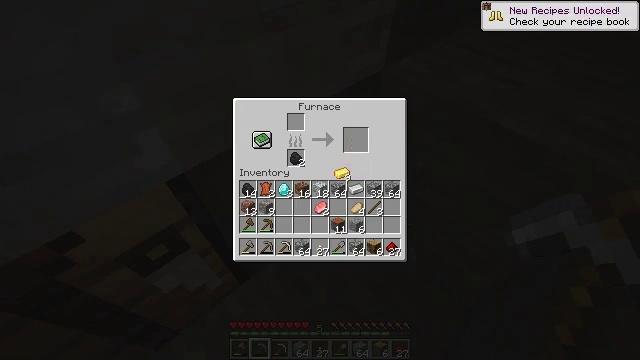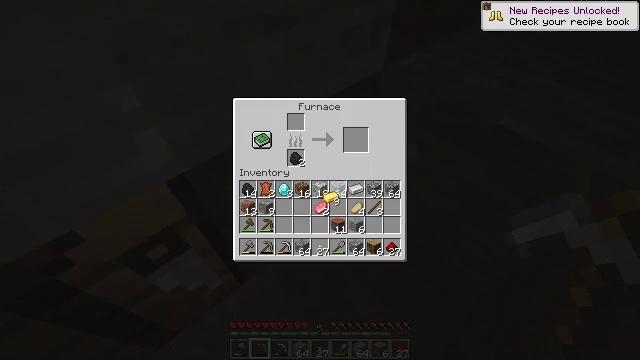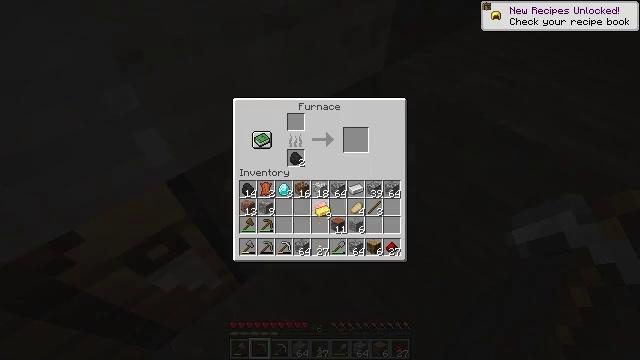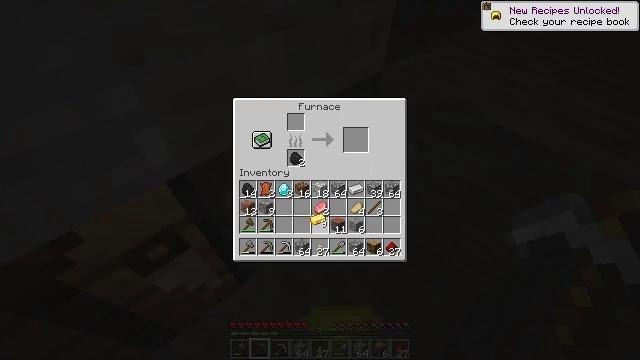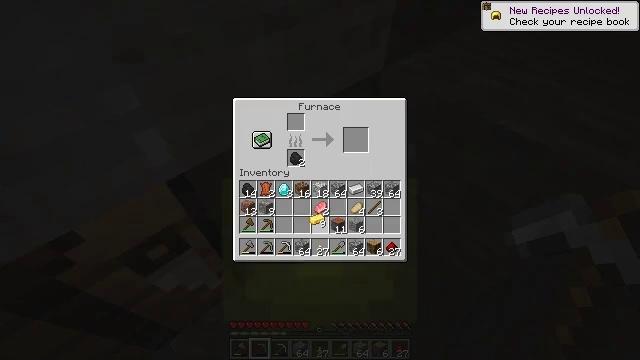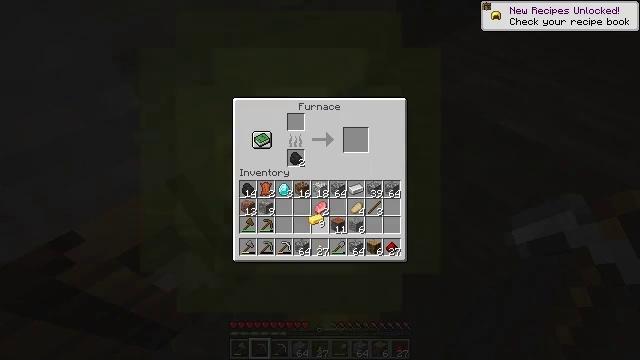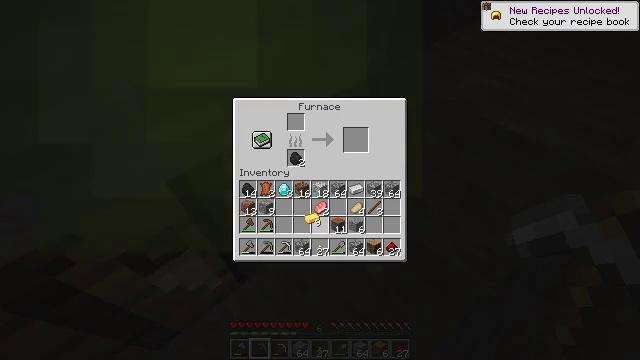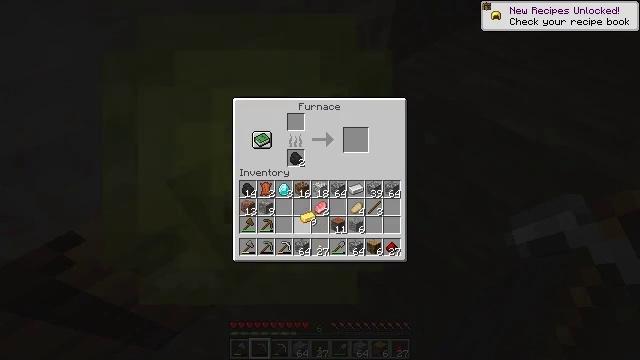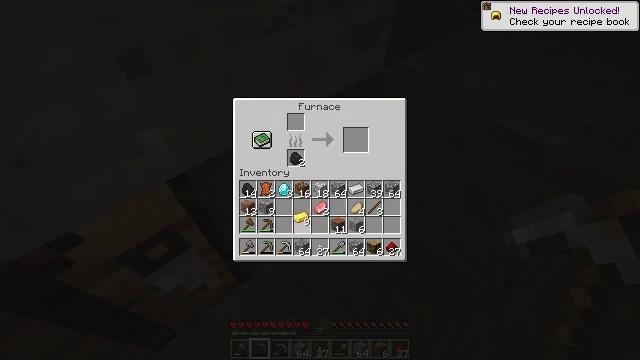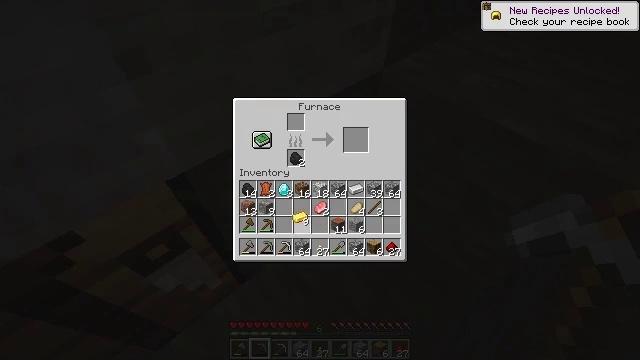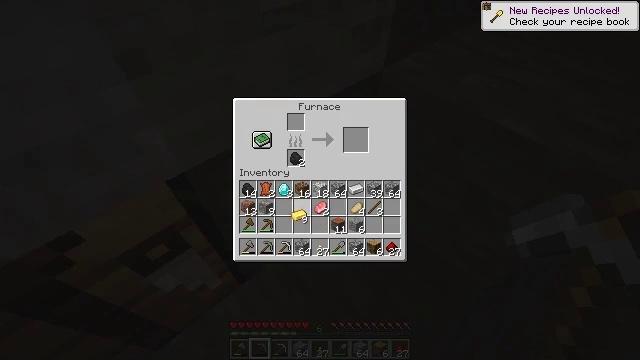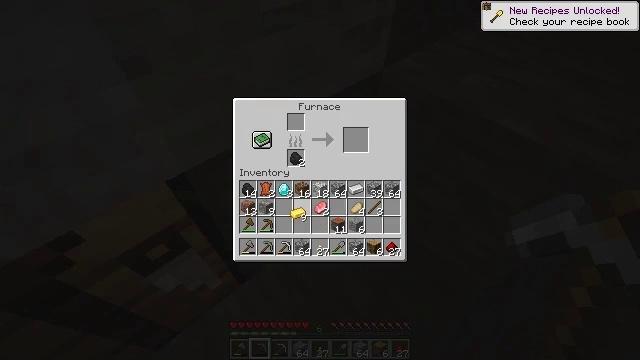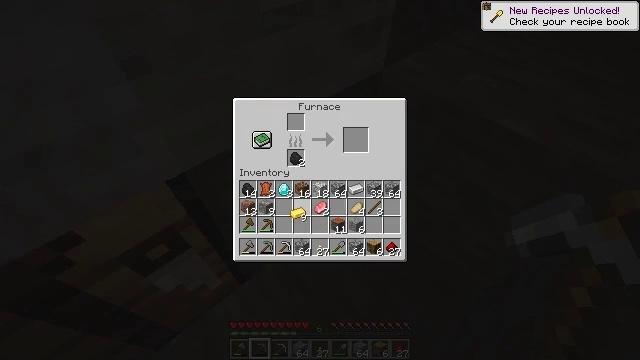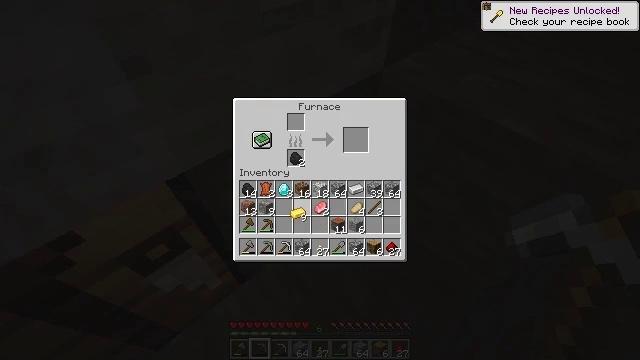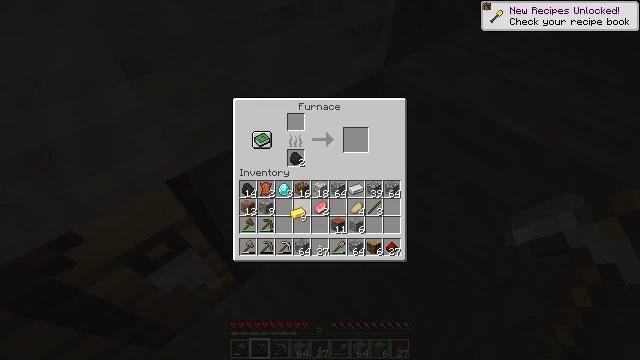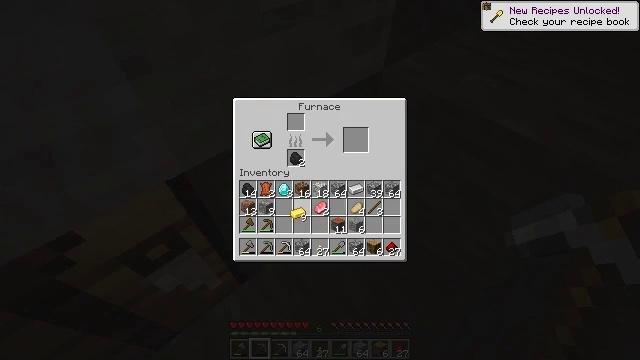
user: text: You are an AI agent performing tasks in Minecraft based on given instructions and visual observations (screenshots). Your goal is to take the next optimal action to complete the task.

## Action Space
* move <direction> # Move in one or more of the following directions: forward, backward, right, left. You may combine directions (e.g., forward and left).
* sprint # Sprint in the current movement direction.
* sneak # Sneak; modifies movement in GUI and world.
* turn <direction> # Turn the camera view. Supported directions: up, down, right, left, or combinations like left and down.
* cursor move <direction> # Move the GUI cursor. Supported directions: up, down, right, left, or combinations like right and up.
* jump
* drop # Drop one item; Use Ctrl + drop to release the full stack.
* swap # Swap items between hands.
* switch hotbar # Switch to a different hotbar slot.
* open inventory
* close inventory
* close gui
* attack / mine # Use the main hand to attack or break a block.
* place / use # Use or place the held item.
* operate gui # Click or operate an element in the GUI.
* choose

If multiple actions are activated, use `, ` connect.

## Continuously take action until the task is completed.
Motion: motion action
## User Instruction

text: Utilize the crafting table to create a golden pickaxe.
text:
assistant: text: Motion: cursor move left and down, open gui
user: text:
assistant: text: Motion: cursor move left and down
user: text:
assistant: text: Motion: cursor move down
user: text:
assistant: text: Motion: no_op
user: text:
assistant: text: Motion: no_op
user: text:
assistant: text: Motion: no_op
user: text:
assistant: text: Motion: no_op
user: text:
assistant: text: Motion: cursor move left
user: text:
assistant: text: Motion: no_op
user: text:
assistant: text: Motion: no_op
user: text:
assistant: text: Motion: no_op
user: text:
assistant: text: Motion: no_op
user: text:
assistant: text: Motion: no_op
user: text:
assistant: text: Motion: no_op
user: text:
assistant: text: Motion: no_op
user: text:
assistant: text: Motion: no_op
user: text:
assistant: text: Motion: operate gui
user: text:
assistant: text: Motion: operate gui
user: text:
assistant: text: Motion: no_op
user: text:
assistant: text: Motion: cursor move left
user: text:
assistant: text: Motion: cursor move left
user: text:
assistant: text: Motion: no_op
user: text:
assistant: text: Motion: no_op
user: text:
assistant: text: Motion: no_op
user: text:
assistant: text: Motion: operate gui
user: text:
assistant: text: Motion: operate gui
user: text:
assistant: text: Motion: no_op
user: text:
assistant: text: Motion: cursor move right and up
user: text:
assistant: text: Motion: cursor move right and up
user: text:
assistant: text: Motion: cursor move up